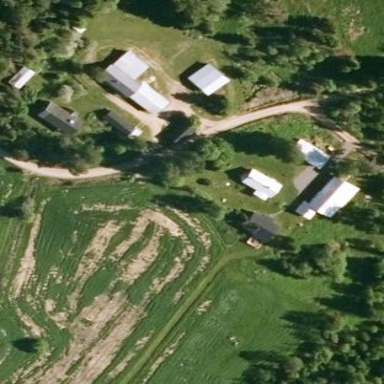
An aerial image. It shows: Farmyard area.